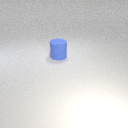
large blue rubber cylinder